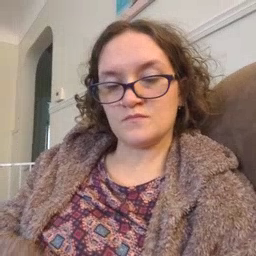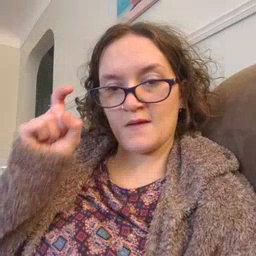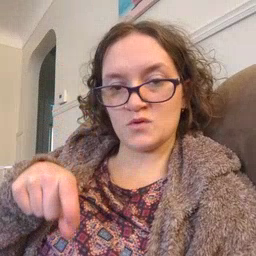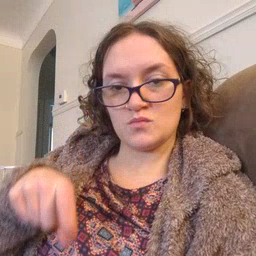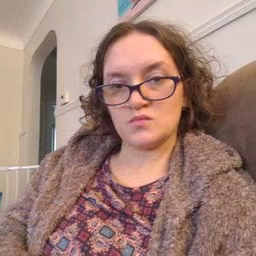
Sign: haveto